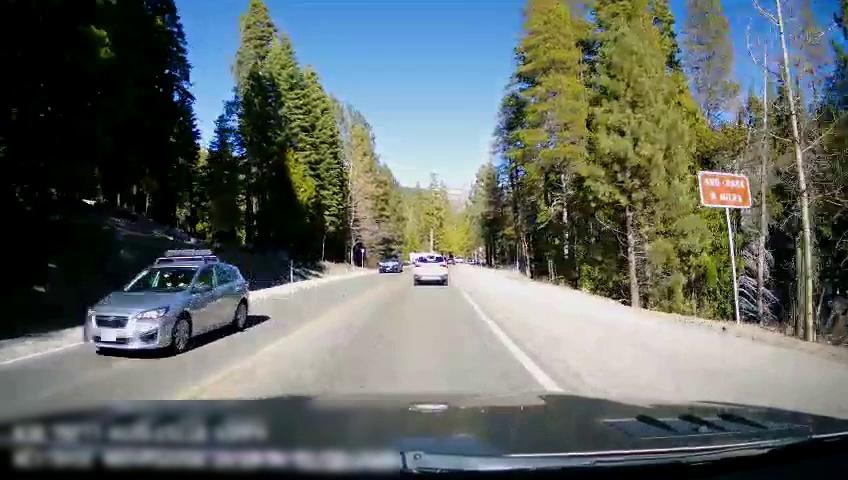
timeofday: Day
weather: Sunny
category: Drivable Space
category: Vehicles | Car
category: Vehicles | SUV
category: Vehicles | SUV
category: Lanes | Opposite Lane
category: Lanes | Current Lane
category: Traffic | Signs